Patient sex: M
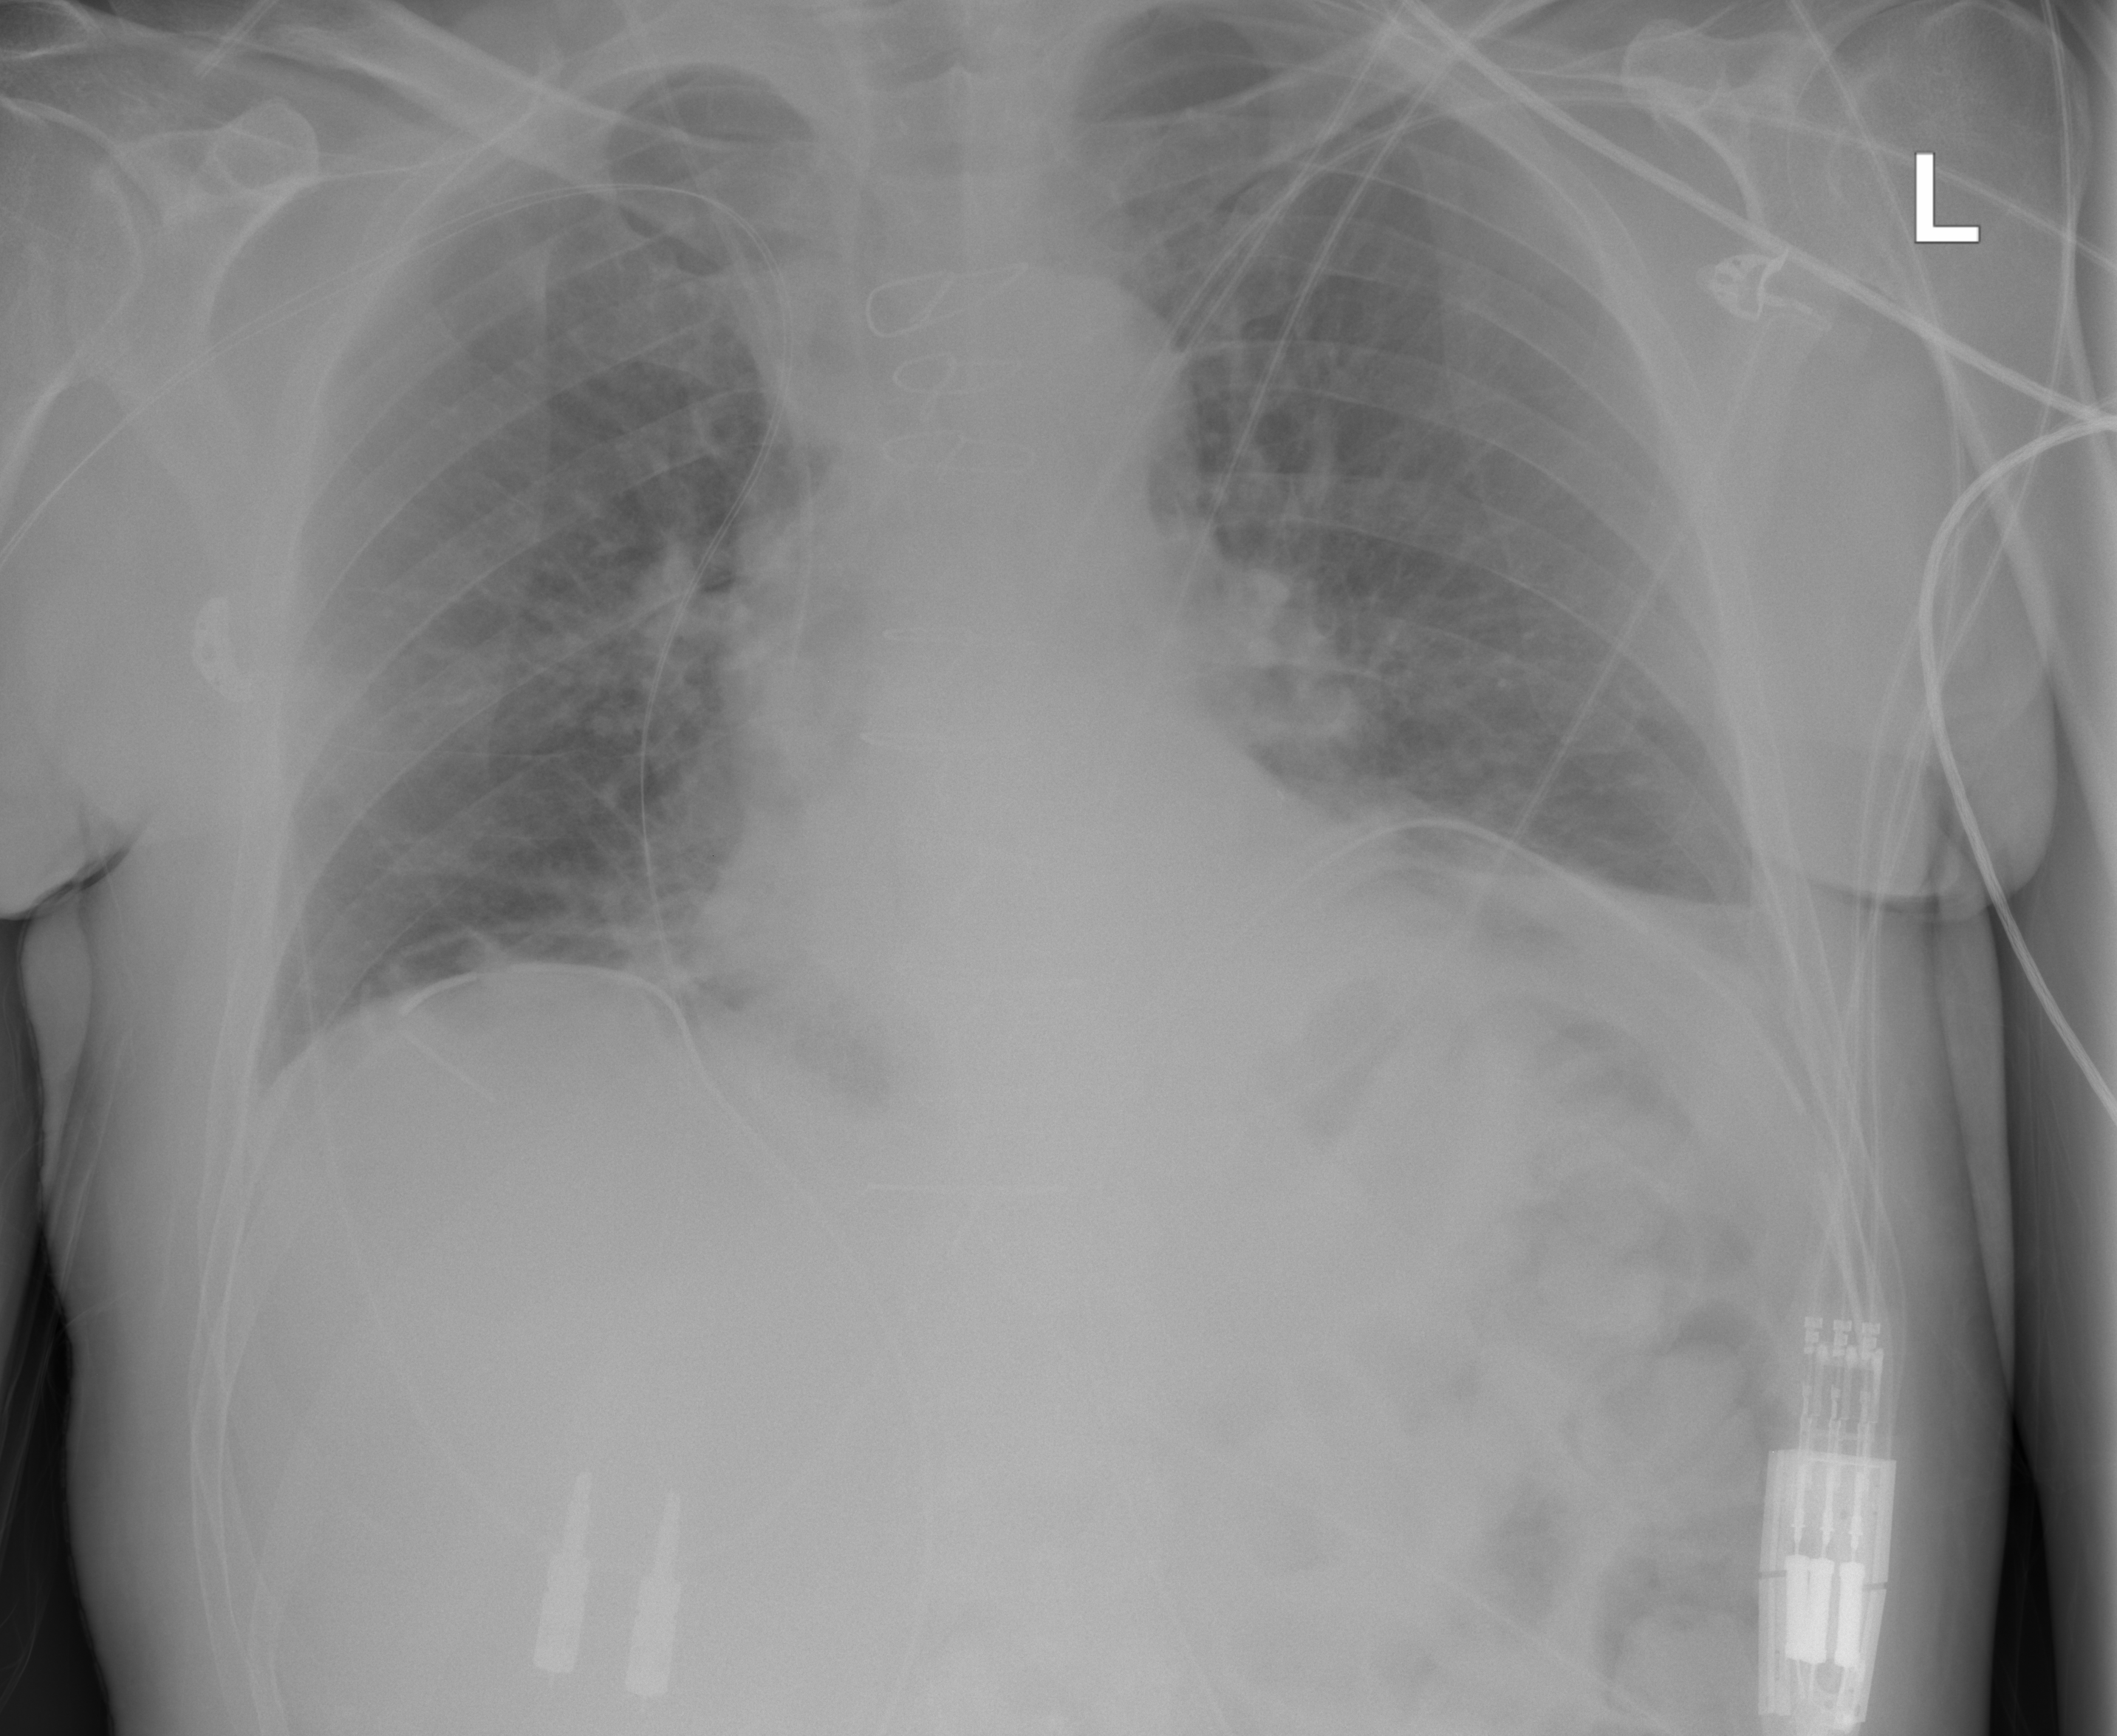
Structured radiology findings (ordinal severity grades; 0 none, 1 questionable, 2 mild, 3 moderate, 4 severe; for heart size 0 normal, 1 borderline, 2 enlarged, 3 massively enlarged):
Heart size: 2
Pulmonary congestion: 0
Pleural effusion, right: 0
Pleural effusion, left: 0
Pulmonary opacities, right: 0
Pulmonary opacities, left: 0
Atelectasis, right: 2
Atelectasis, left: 0